Question: I have a Image Button declared as,
'''
<div>
<asp:ImageButton ID="btnDoWork" runat="server" ImageUrl="/_LAYOUTS/1033/IMAGES/row.png" ValidationGroup="Page" />
</div>
<div>
<asp:RequiredFieldValidator runat="server" ID="reqName" ControlToValidate="txtEmail" ValidationGroup="Page" ErrorMessage="enter a email" />
<asp:RegularExpressionValidator ID="RegularExpressionValidator1" runat="server" ValidationExpression="^([\w\.\-]+)@([\w\-]+)((\.(\w){2,3})+)$" ControlToValidate="txtEmail" ValidationGroup="Page" ErrorMessage="enter a email" />
</div>
'''
within a update panel,
now in code behind I am doing something like this,
'''
btnDoWork = (ImageButton)this.control.FindControl("btnDoWork"); //this code is in childcontrols method
btnDoWork.Click += new ImageClickEventHandler(btnDoWork_Click);
'''
then
'''
protected void btnDoWork_Click(object sender, ImageClickEventArgs e)
{
//Process a bit of code and at end,
this.Page.Unload += new EventHandler(Page_Unload_MessageBox);
'''
and then in button click event,
'''
public static void Page_Unload_Page_Unload_MessageBox(object sender, EventArgs e)
{
System.Globalization.CultureInfo _culture = Thread.CurrentThread.CurrentUICulture;
StringBuilder sb = new StringBuilder();
sb.Append("<script language="javascript">");
sb.Append("$('body').append("<div id='M'><span id='text'>" +
SPUtility.GetLocalizedString("$Resources:abc", "def", (uint)_culture.LCID) +
"</span><br/><div id='BB' onclick='return BB();'><a href='' onclick='return BB();'>" +
SPUtility.GetLocalizedString("$Resources:OK", "def", (uint)_culture.LCID) +
"</a></div></div>");");
sb.Append("function BB() { $('#M').remove(); $('#E').remove(); return false; }");
sb.Append("function dM(){ var browser = navigator.appName; if (browser == 'Netscape') { $('#M').css({ 'top': '5%' }, 500); } }");
sb.Append("</script>");
// Write the JavaScript to the end of the response stream.
HttpContext.Current.Response.Write(sb.ToString());
'''
Now if I put email address I get error while when it tries to 'Response.Write' I think, I wonder what alternative is there, e.g. can I use triggers in update panel or any other event or something..
here's the error I am getting now,

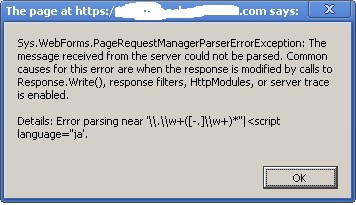
Answer: The message is very clear, you can not add this command 'HttpContext.Current.Response.Write' on update panel, and that because can not know how to handle it, because the update panel is return a struct that is used by the javascript to redraw some part of the page.
The solution is to add a literal control inside the UpdatePanel, in the place you wish to add the extra html code, and write that control the render as:
'''
txtLiteralID.Text = sb.ToString();
'''
How ever, here you have a diferent situation than the normal, you won to render and a script.
The main problem is how to trigger the script to run. The only way is to use the UpdatePanel handler that is this standard code:
'''
<script type="text/javascript">
// if you use jQuery, you can load them when dom is read.
$(document).ready(function () {
var prm = Sys.WebForms.PageRequestManager.getInstance();
prm.add_initializeRequest(InitializeRequest);
prm.add_endRequest(EndRequest);
});
function InitializeRequest(sender, args) {
}
function EndRequest(sender, args) {
// after update occur on UpdatePanel run the code.
UnloadMsgBox();
}
</script>
'''
Now on the 'EndRequest' you need to call your script, where it may all read exist in your code as:
'''
function UnloadMsgBox()
{
// render your code of the javascript.
$('body').append("<div id='M'><span id='text'></span><br/><div id='BB' onclick='return BB();'><a href='' onclick='return BB();'></a></div></div>");
function BB() { $('#M').remove(); $('#E').remove(); return false; }"
function dM(){ var browser = navigator.appName; if (browser == 'Netscape') { $('#M').css({ 'top': '5%' }, 500); } }"
}
'''
and not need to render it on UpdatePanel.
To summarize:
- 'Response.Write'-